Field crop: maize
Growth stage: 1
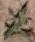
Species: atriplex